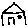
Label: house